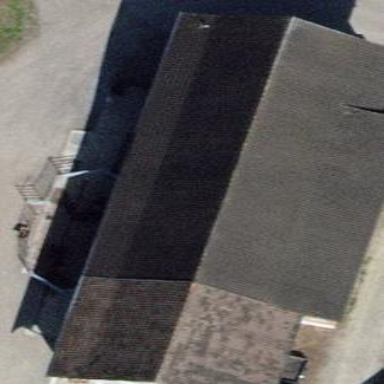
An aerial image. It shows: Stable building.